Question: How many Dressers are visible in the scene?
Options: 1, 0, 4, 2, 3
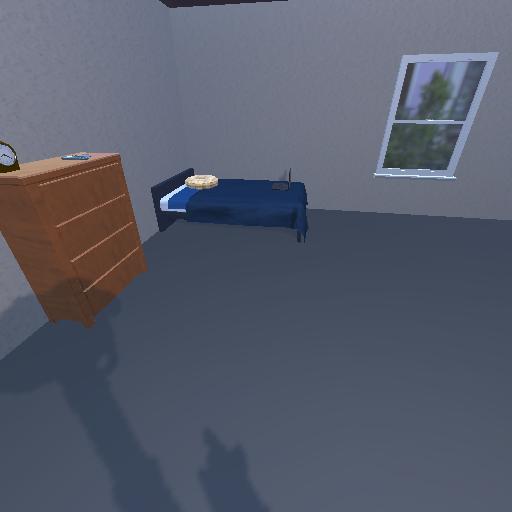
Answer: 1